Question: I have a container and I have
I put an and a to each .
However, I couldn't position the link to the center of the image.
This is the code
'''
<div class="span3">
<div class="span4"><i class="icon-print icon-4x"></i></div>
<div class="span8"><a href="#">KESIF FORMU</a></div>
</div>
'''
This is the image

I just want to vertically align the link to the icon. I think I tried every method but I couldn't succeed.
This is MY <URL> to view live demo.
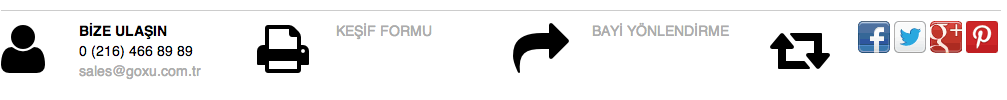
Answer: Try to adjust the link line-height:
'''
line-height:4;
'''
Or something along those lines, fiddle around with it